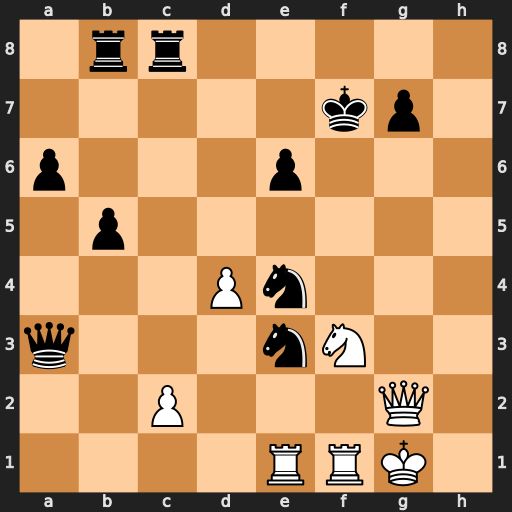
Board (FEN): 1rr5/5kp1/p3p3/1p6/3Pn3/q3nN2/2P3Q1/4RRK1
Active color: w
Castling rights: -
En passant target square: -
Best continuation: Ng5+ Ke8 Qxe4 Nxf1 Qxe6+ Kd8 Qf7 Qg3+ Kxf1 Qxe1+ Kxe1